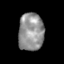
Tissue: skin
Cell type: Epithelial cells
Senescence score: 0.2495
Nuclear area (px): 936
Mean DAPI intensity: 146.787